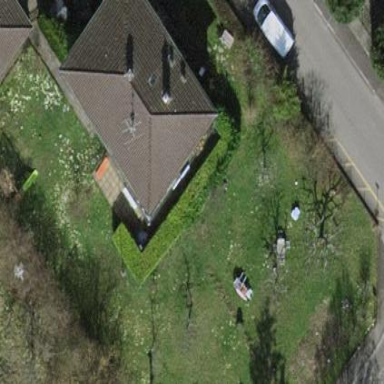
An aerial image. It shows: Garden enclosed by fence.